Interaction volume radius: 10 \u00c5
Interaction volume height: 25 \u00c5
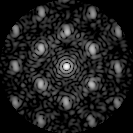
Disorder parameter: 0.4106